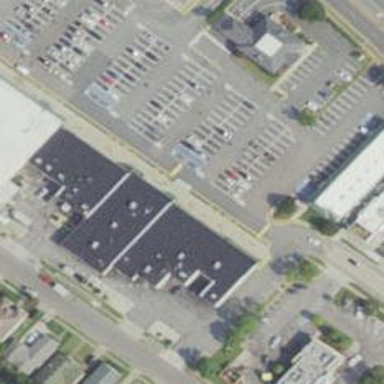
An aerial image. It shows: Pharmacy providing healthcare services.